Question: I work on XMLResponse and try to find count value from xmlresponse.For that i write this code
this is my response in alert box

'''
cnt = Math.ceil($(xmlResponse1).find("count").text()/250);
alert(cnt);
'''
it works in IE9 but return null ni IE8 and IE7.
Please help me.
What Should have to do for solve this problem.
Thanks and Regards
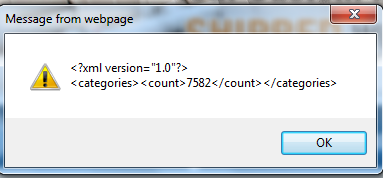
Answer: The '$()' function is not suited for parsing XML. Use <URL> before wrapping the elements inside a jQuery object.
'''
var cnt = Math.ceil($($.parseXML(xmlResponse1)).find("count").text()/250);
alert(cnt);
'''
You can see it working in IE8 in this <URL>
Or in easier to read way, caching the parsed XML document:
'''
var xmlDOM = $.parseXML(xmlResponse1);
var cnt = Math.ceil( $(xmlDOM).find("count").text()/250 );
'''
<URL>